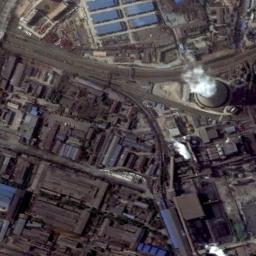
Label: thermal_power_station